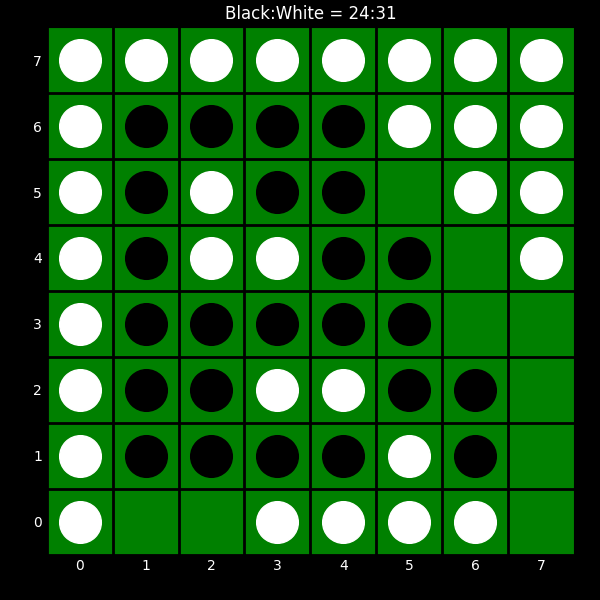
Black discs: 24
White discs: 31